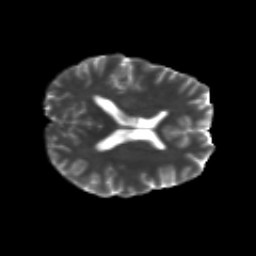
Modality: T2w
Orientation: axial
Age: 20
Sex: male
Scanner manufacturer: siemens
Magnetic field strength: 3 T
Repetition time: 8.8 s
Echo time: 0.085 s